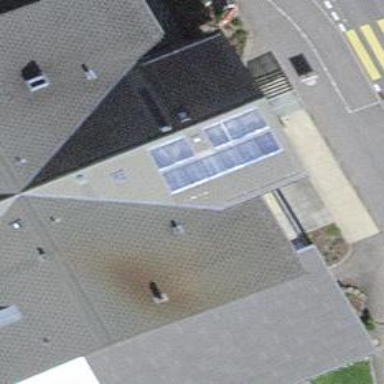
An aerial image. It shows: Solar power generator using photovoltaic method with solar photovoltaic panel types.